Question: I'm writing PS Script and following block of code shows dialogbox below windows forms gui.
'''
$btn1 = New-Object Windows.Forms.Button
$btn1.Text = "Wybierz folder projektowy"
$btn1.Location = New-Object System.Drawing.Point(170,140)
$btn1.Size = New-Object System.Drawing.Size(160,20)
$btn1.add_Click({
function Select-Folder($message='Select a folder', $path = 0) {
$object = New-Object -comObject Shell.Application
$object.topmost=$true
$folder = $object.BrowseForFolder(0, $message, 0, $path)
if ($folder -ne $null) {
$folder.self.Path
}
}
$folderPath = Select-Folder 'Select the folder where the move scripts reside'
If ($folderPath) {
Set-Content -Path "C:\Projekty\logs emp_path.txt" -Value $folderPath.ToString() -Encoding Unicode
write-host $folderPath
get-content -Path "C:\Projekty\logs emp_path.txt"
}
Else { Write-Host 'I do not have a folder path' }
})
$form_acl.Controls.Add($btn1)
'''
Is there any way to make it display on top?
Here's screenshot of a problem:

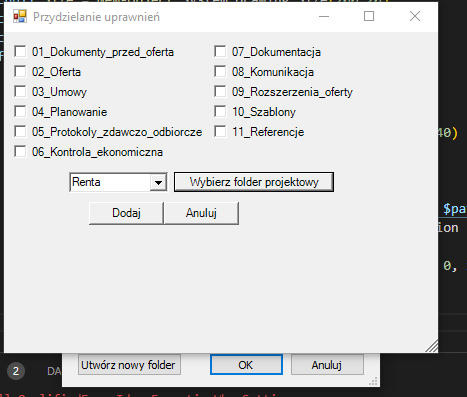
Answer: <URL> class.
However, it seems that '.Handle''Shell.Application'<URL>, which of it - even if the form itself has the '.TopMost' property set:
'''
$folder = (New-Object -ComObject Shell.Application).BrowseForFolder(
$form_acl.Handle, # Pass your form's window handle to make it the owner window
$message,
0,
$path)
'''
Here's a (requires PSv5+, but can be adapted to earlier versions):
'''
using namespace System.Windows.Forms
using namespace System.Drawing
Add-Type -AssemblyName System.Windows.Forms
# Create a sample topmost form with a single
# button that invokes a folder-browsing dialog.
($form = [Form] @{
Text = "Topmost Form"
Size = [Size]::new(300, 100)
TopMost = $true # Make the form topmost.
StartPosition = 'CenterScreen'
}).Controls.AddRange(@(
($folderBrowseButton = [Button] @{
Location = [Point]::new(70, 20)
Size = [Size]::new(160,30)
Text = 'Browse for Folder'
})
))
$folderBrowseButton.add_Click({
$path = 'C:'
# IMPORTANT: Pass $form.Handle, the form's window handle (HWND) as the first argument, which
# makes the form the owning window, ensuring that the dialog is displayed on
# top - even if the form itself is set to topmost.
$folder = (New-Object -ComObject Shell.Application).BrowseForFolder(
$form.Handle,
'Pick a target folder:',
0, # Options
$path # Starting directory path.
)
if ($null -ne $folder) {
Write-Verbose -vb ('Folder picked: ' + $folder.self.Path)
} else {
Write-Verbose -vb 'Folder browsing canceled.'
}
})
$null = $form.ShowDialog()
'''